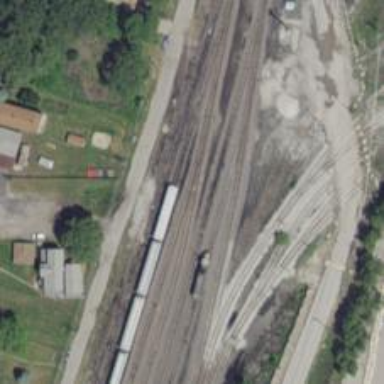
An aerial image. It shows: Railway yard in service.